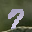
Label: 7